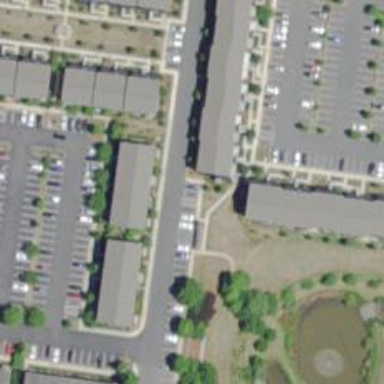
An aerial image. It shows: Parking space is available.